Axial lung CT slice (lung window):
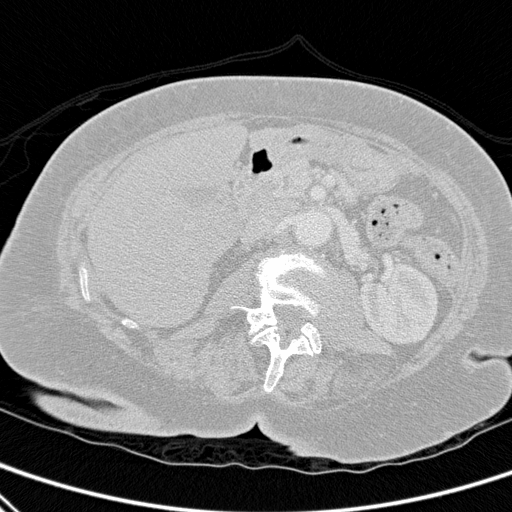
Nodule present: no